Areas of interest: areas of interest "Shengfeng Community, Shengfeng Road No. 90 Lane"
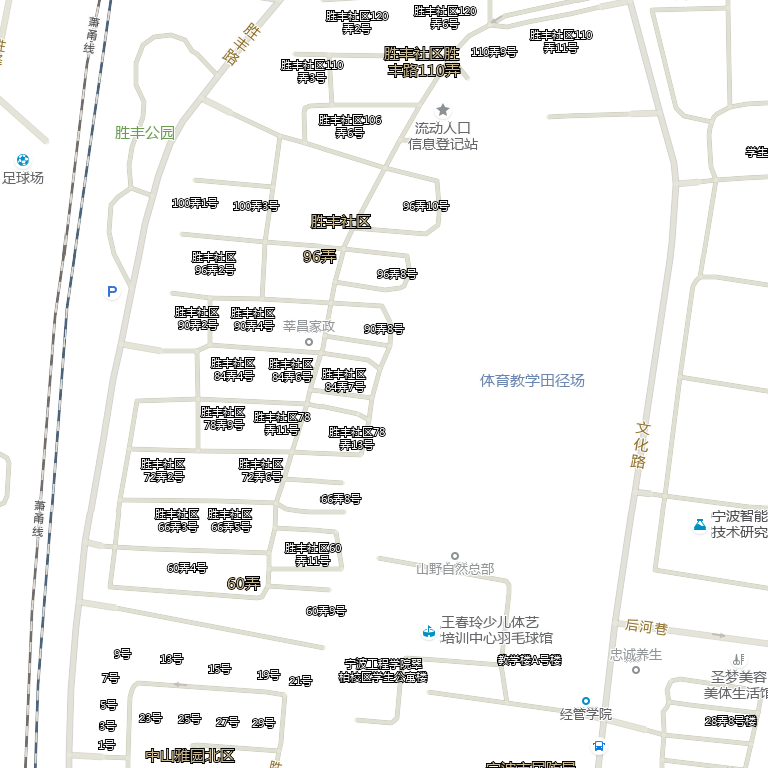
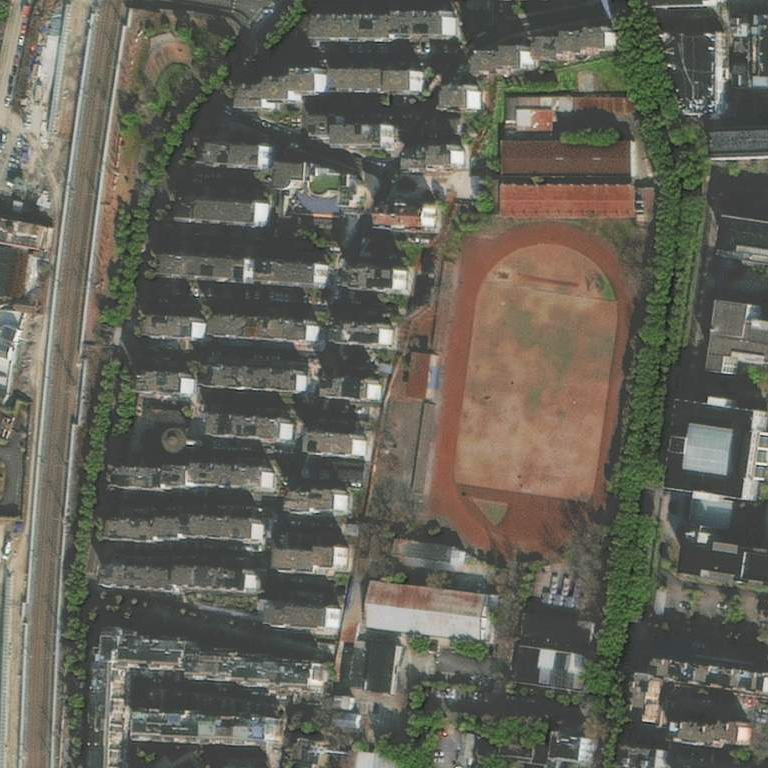